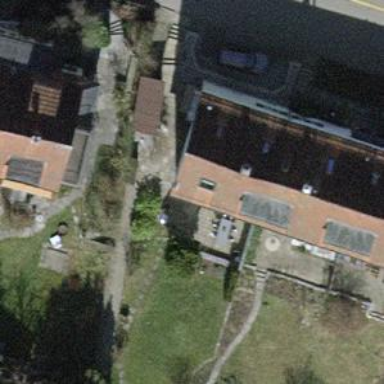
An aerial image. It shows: Building with tile roof.